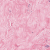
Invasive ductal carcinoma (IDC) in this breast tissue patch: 0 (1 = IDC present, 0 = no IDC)